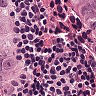
Metastatic tissue present: yes